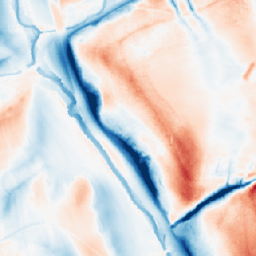
Category: classical
Decomposition family: gaussian_anisotropic
Decomposition parameters: sigma_x: 20
sigma_y: 2
Upsampling method: area
Upsampling parameters: scale: 4
Upsampling scale: 4